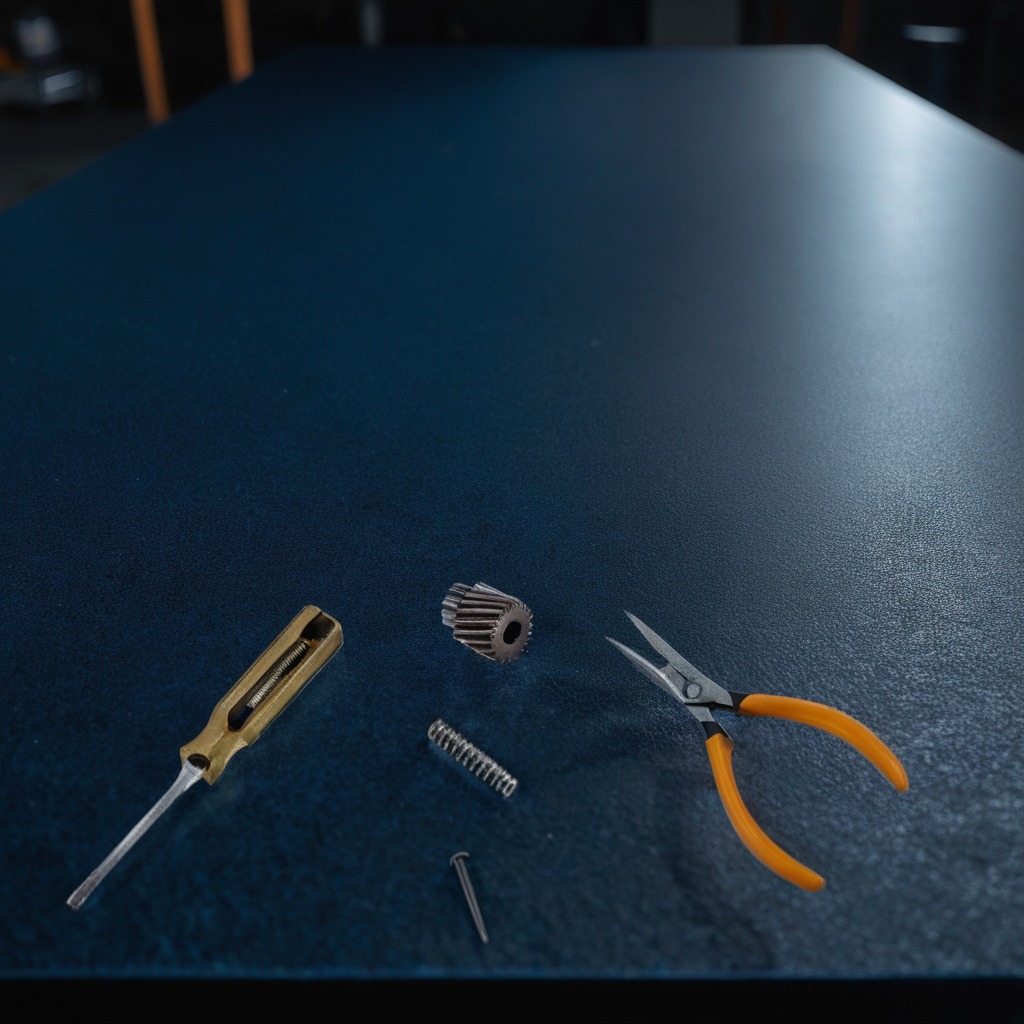
A steel gear with teeth, an iron nail, pliers, a coiled metal spring, and a screwdriver are lying on a clean granite tabletop inside a workshop at night.